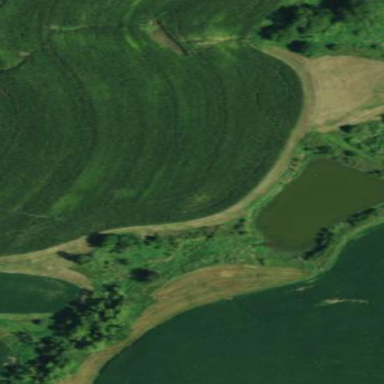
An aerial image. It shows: Reservoir.